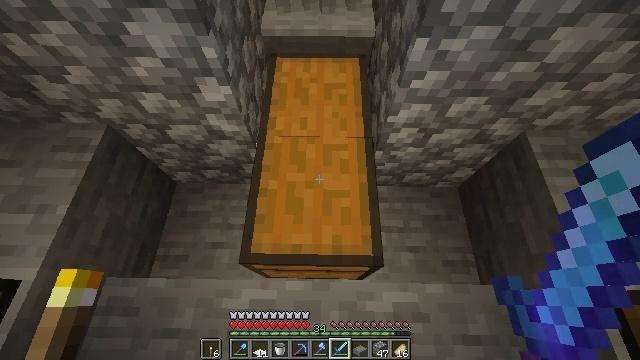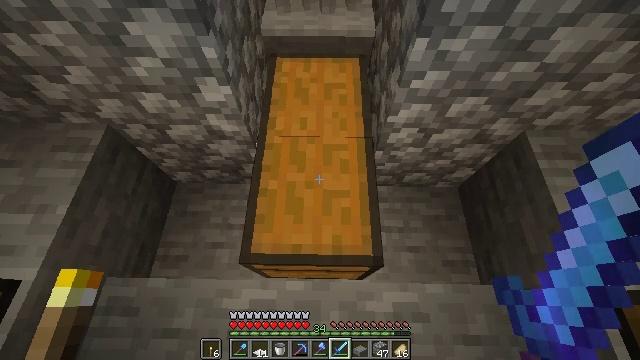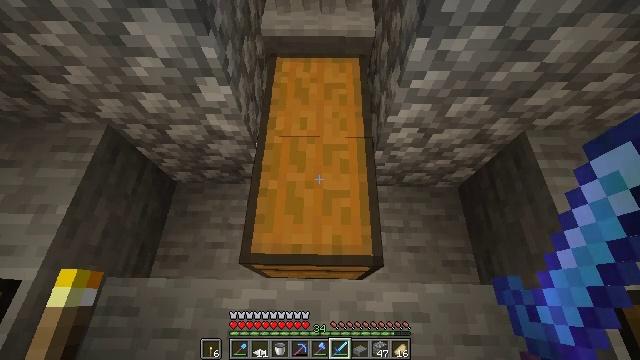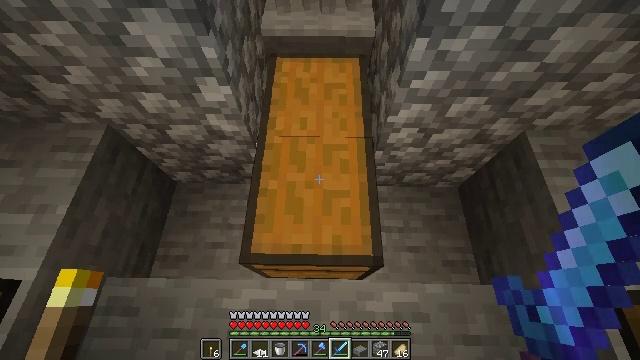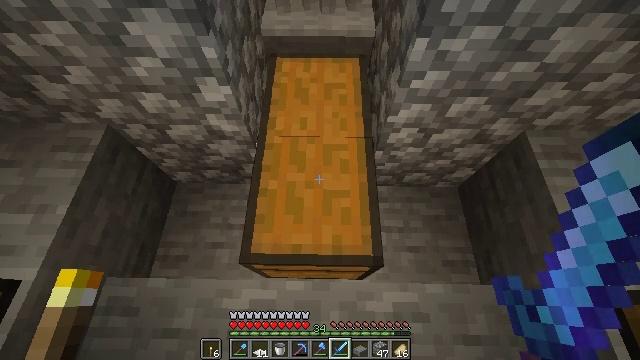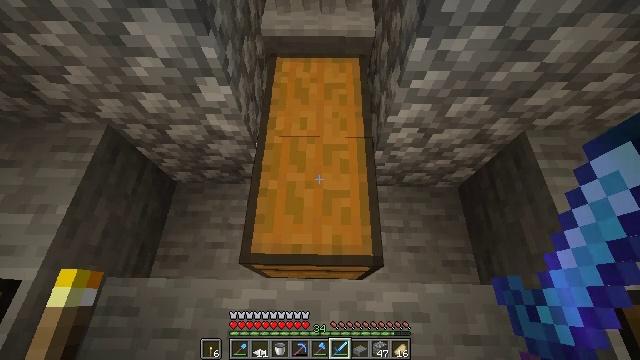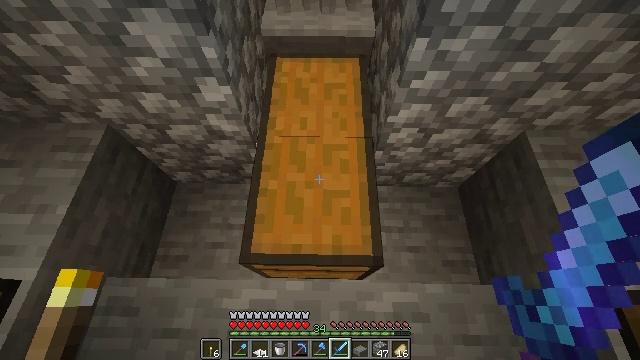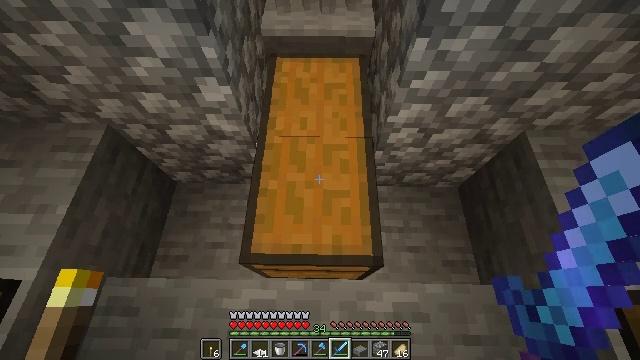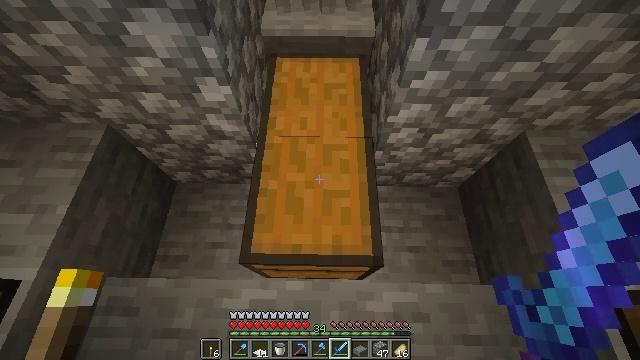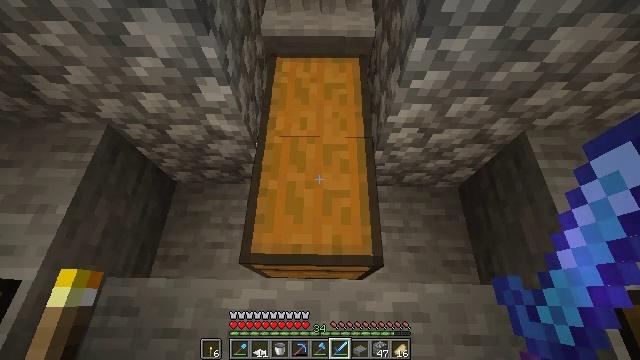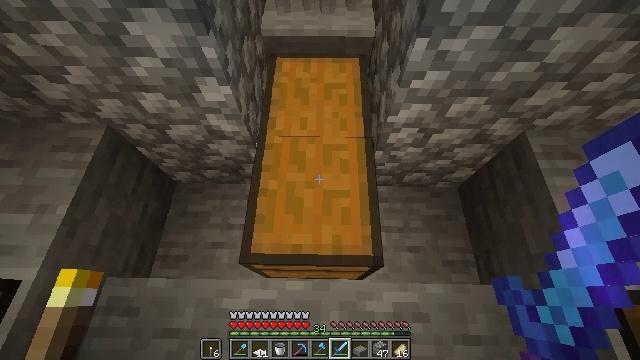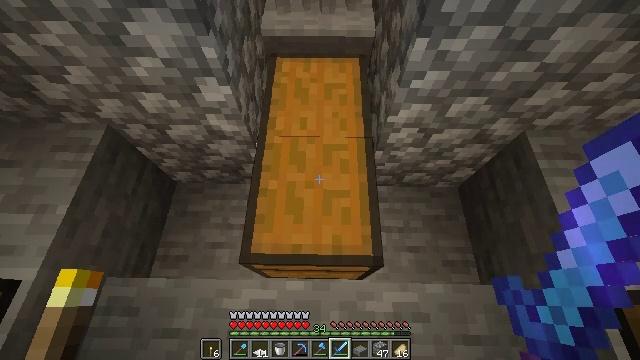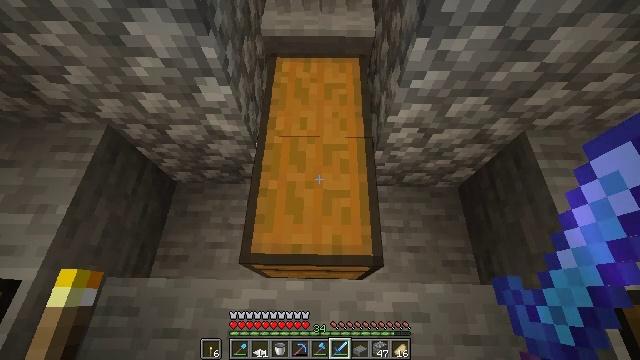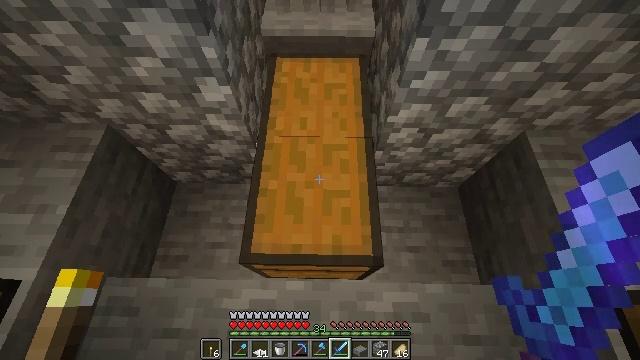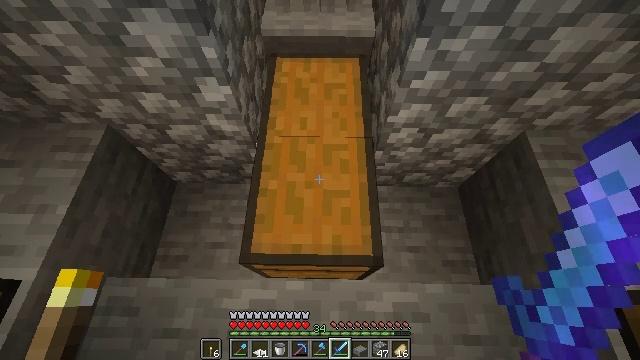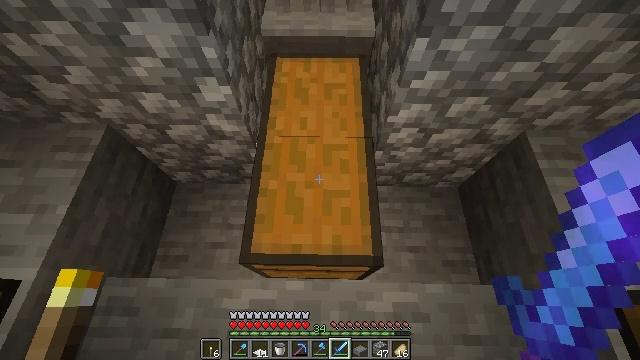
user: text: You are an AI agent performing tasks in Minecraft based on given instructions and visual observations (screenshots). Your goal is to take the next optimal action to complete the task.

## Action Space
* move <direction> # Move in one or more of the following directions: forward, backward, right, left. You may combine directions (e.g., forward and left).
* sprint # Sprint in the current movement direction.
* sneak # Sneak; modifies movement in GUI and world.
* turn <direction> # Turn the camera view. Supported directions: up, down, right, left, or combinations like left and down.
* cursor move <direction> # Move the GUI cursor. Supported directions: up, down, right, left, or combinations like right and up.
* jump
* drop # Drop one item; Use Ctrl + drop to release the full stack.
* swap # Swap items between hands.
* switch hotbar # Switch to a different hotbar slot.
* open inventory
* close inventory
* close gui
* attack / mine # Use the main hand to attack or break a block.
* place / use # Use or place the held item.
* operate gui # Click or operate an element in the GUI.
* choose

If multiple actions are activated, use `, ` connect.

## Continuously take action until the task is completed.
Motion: motion action
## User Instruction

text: Remove a diamond sword from the inventory.
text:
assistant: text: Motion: no_op
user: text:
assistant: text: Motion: no_op
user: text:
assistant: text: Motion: no_op
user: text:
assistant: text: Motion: no_op
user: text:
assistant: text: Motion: no_op
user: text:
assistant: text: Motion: no_op
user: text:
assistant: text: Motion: no_op
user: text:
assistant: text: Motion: no_op
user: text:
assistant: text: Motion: no_op
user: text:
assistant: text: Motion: no_op
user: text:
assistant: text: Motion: no_op
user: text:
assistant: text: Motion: no_op
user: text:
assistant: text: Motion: no_op
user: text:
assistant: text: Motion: no_op
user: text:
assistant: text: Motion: no_op
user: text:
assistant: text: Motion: no_op
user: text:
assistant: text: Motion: no_op
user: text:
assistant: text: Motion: no_op
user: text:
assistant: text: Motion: no_op
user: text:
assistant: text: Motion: no_op
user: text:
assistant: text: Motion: no_op
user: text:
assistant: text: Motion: no_op
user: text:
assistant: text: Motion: no_op
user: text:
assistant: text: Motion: no_op
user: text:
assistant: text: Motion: no_op
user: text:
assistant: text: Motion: no_op
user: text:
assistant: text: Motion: no_op
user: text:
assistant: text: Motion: no_op
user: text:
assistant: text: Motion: no_op
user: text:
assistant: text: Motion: no_op